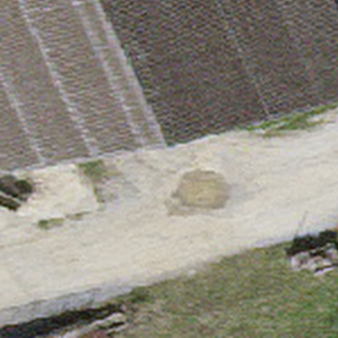
Label: other